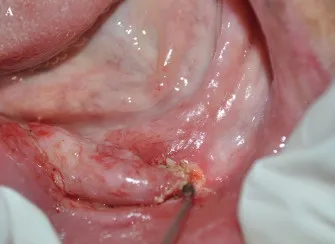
Intraoperative: excision with diode laser.
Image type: pathology (fish)